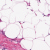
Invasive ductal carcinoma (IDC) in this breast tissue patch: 0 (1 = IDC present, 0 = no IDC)